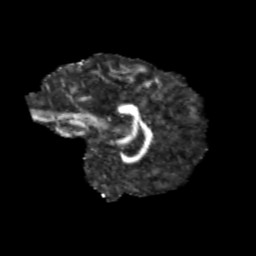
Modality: FA
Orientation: sagittal
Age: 12
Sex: male
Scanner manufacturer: siemens
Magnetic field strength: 3 T
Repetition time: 3.8 s
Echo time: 0.07 s